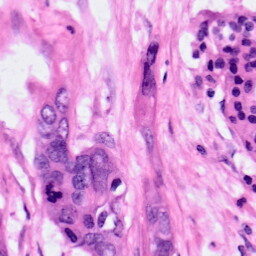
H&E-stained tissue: Pancreatic